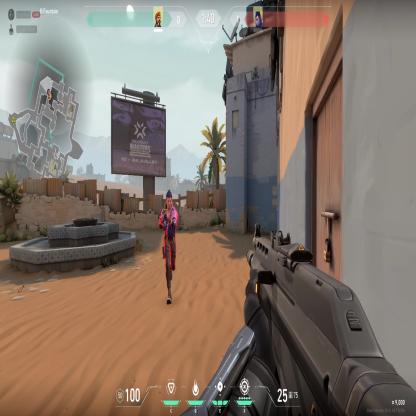
Label: enemy